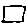
Label: square